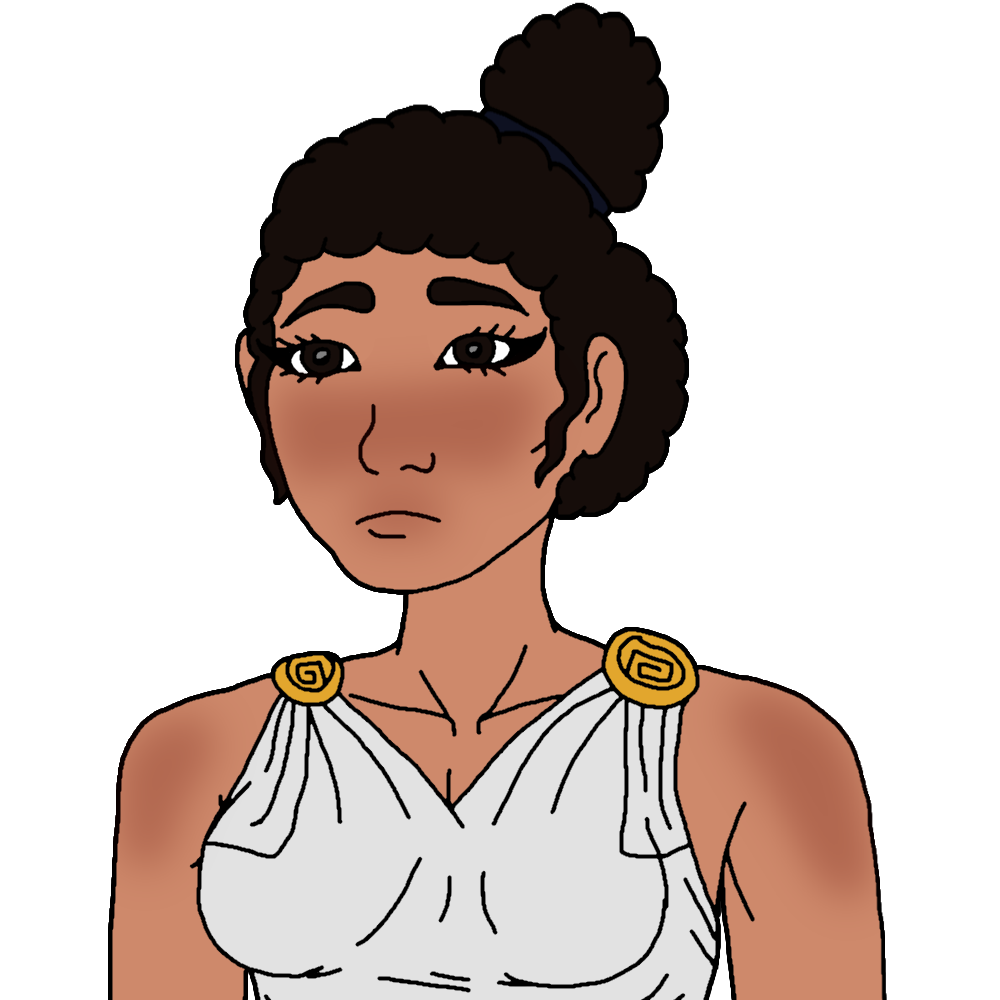
Label: 5_Doomer_Girl